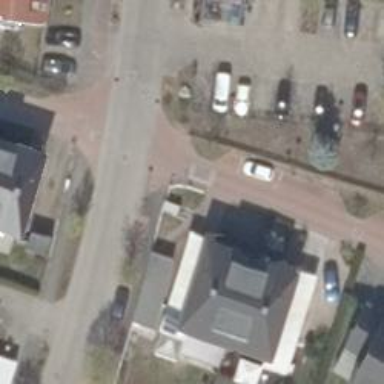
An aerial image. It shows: Table-style traffic calming feature.